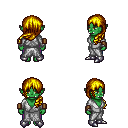
a pixel art fantasy rpg character, female body template, orc, green skin, white robe, magenta pants, blonde left-swept hairstyle, leather bracers, metal boots, four views (front, back, left, right), 2x2 character sprite sheet, small pixel art, hard edges, no anti-aliasing